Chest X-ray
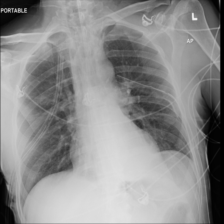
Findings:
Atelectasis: positive
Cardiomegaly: negative
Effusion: negative
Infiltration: negative
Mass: negative
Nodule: negative
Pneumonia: negative
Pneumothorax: negative
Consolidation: negative
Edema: negative
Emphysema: negative
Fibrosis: negative
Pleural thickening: negative
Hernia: negative